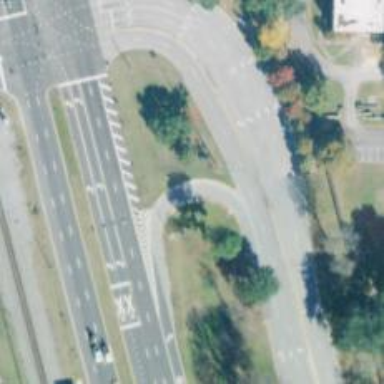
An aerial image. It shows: Tertiary link road with asphalt surface.